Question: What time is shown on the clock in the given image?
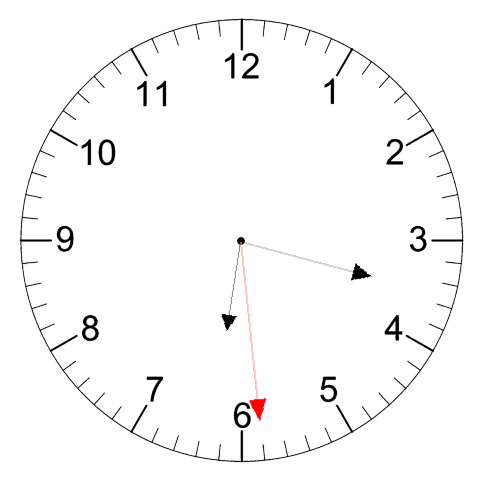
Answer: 06:17:29